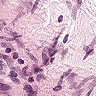
Metastatic tissue present: no